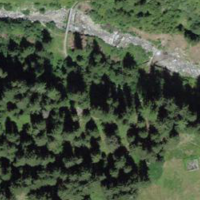
EUNIS habitat code: 43
Species observed at this site:
Meliscaeva auricollis